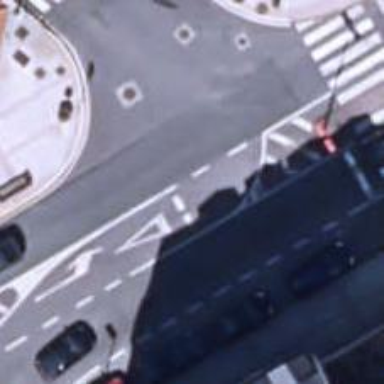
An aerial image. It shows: Road with "give way" sign.